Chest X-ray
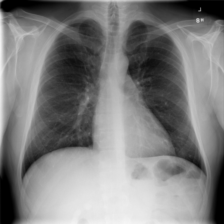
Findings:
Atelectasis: negative
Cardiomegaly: negative
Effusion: negative
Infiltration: negative
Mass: negative
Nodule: negative
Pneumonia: negative
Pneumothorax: negative
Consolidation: negative
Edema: negative
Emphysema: negative
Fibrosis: negative
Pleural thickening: negative
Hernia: negative